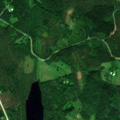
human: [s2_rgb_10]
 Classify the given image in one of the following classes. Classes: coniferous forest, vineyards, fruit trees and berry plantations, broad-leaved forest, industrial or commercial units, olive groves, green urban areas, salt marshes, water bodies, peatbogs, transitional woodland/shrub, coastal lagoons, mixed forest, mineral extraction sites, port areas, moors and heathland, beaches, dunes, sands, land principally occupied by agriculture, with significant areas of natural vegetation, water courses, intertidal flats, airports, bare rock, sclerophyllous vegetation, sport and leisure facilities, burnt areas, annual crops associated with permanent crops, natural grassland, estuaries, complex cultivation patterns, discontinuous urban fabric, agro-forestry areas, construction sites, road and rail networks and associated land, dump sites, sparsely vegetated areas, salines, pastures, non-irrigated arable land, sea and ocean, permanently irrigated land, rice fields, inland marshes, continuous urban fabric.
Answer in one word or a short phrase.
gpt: coniferous forest, mixed forest